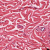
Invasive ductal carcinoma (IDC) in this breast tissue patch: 0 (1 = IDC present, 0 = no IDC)